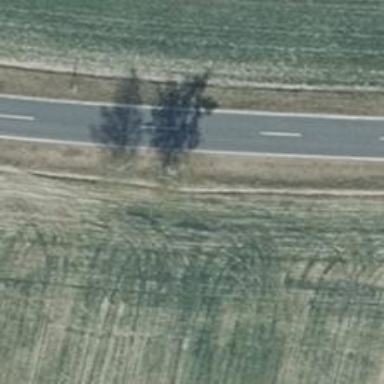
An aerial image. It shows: Deciduous tree with broadleaved leaves.